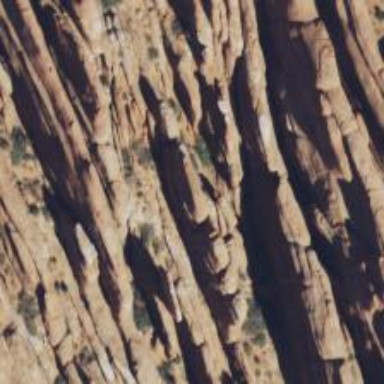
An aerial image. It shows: Cliff in nature.